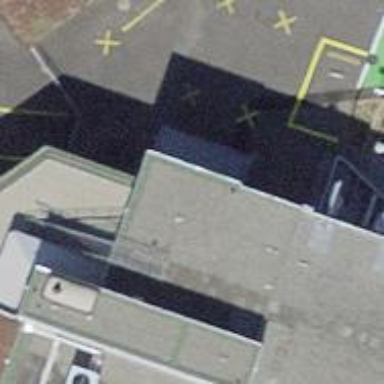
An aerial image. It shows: Bicycle parking facility.